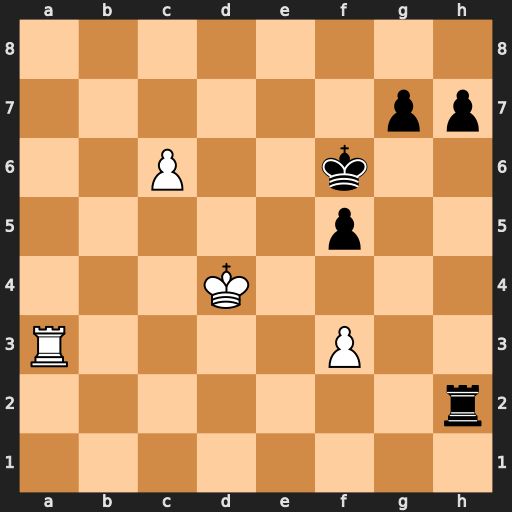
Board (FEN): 8/6pp/2P2k2/5p2/3K4/R4P2/7r/8
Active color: w
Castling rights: -
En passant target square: -
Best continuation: c7 Rc2 Rc3 Rxc3 Kxc3